Question: I am working on some HTML5 pages where I used CSS hover property on a hyperlink. I want that when click on some titles as shown in image the hover color is get fix and right now when we hover on other titles hove are working and if we click other their color will be fix and first one will white and specially all the time hover are working.
In my case everything works fine, when I click on title color is fixed but the hover to other titles are not working I used JavaScript's onclick event to fix hover color.

'''
<a href="#Main-Services-Page" id="Services-TechnicalSupport-Link-Button" onClick="ShowTechnicalSupportDiv();FixHeadercolorTechnicalSupportBlue();FixHeadercolorSmartCloudServicesWhite();FixHeadercolorInteriorDesignServicesWhite();FixHeadercolorUiCustomizationWhite();ServicesProductEnqBlueMiddleIcon()">
Technical Support
<p class="SubTitleHeadings" style="font-size:13px; line-height:15px"> We serve customers problems </p>
<p class="SubTitleHeadings" style="font-size:13px; line-height:1px"> on technical issues</p>
</a>
function FixHeadercolorTechnicalSupportBlue()
{
var col=document.getElementById("Services-TechnicalSupport-Link-Button");
col.style.color="#66ffff";
}
'''
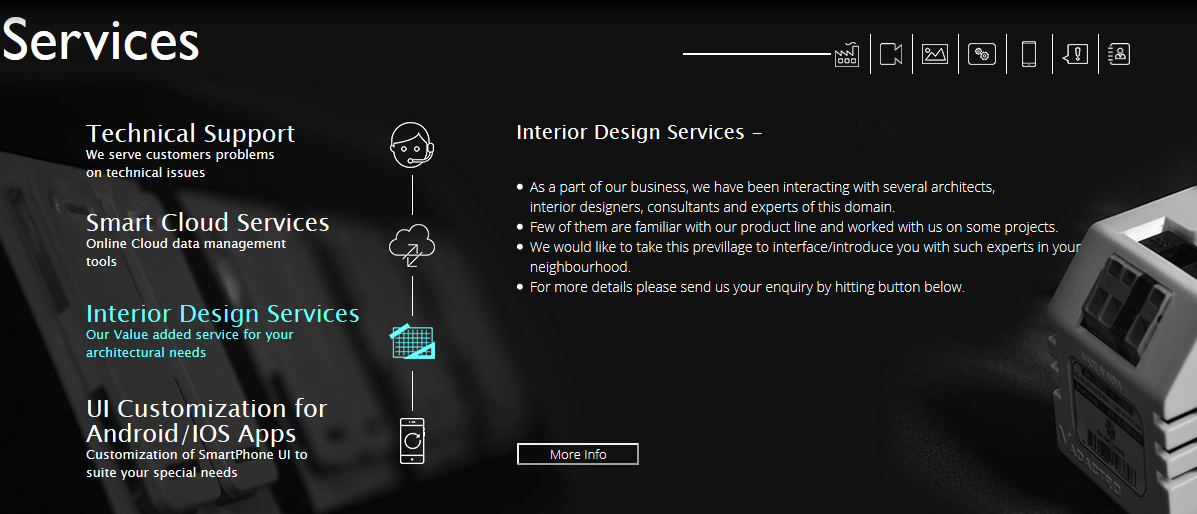
Answer: You are using this function 'onclick' use 'onmouseover'. How can you expect the hover will work like this:
'''
onmouseover="FixHeadercolorTechnicalSupportBlue();"
'''